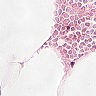
Metastatic tissue present: no